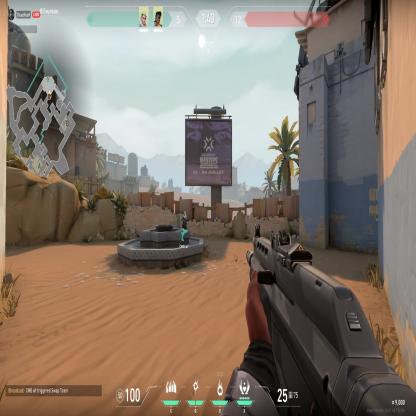
Label: teammate